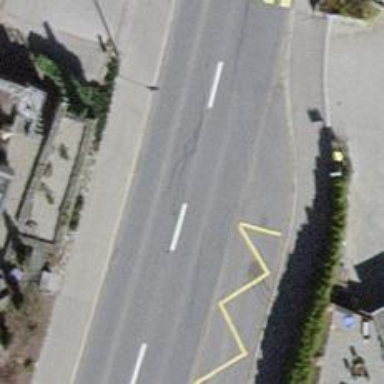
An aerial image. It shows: Public transport stop position.